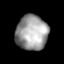
Tissue: prostate
Cell type: T cells
Senescence score: 0.2053
Nuclear area (px): 1087
Mean DAPI intensity: 158.984